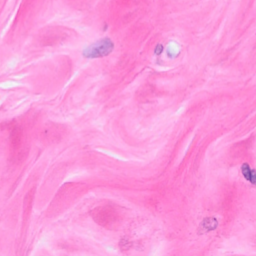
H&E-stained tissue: Breast